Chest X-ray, PA view. Patient: 58 years old, sex F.
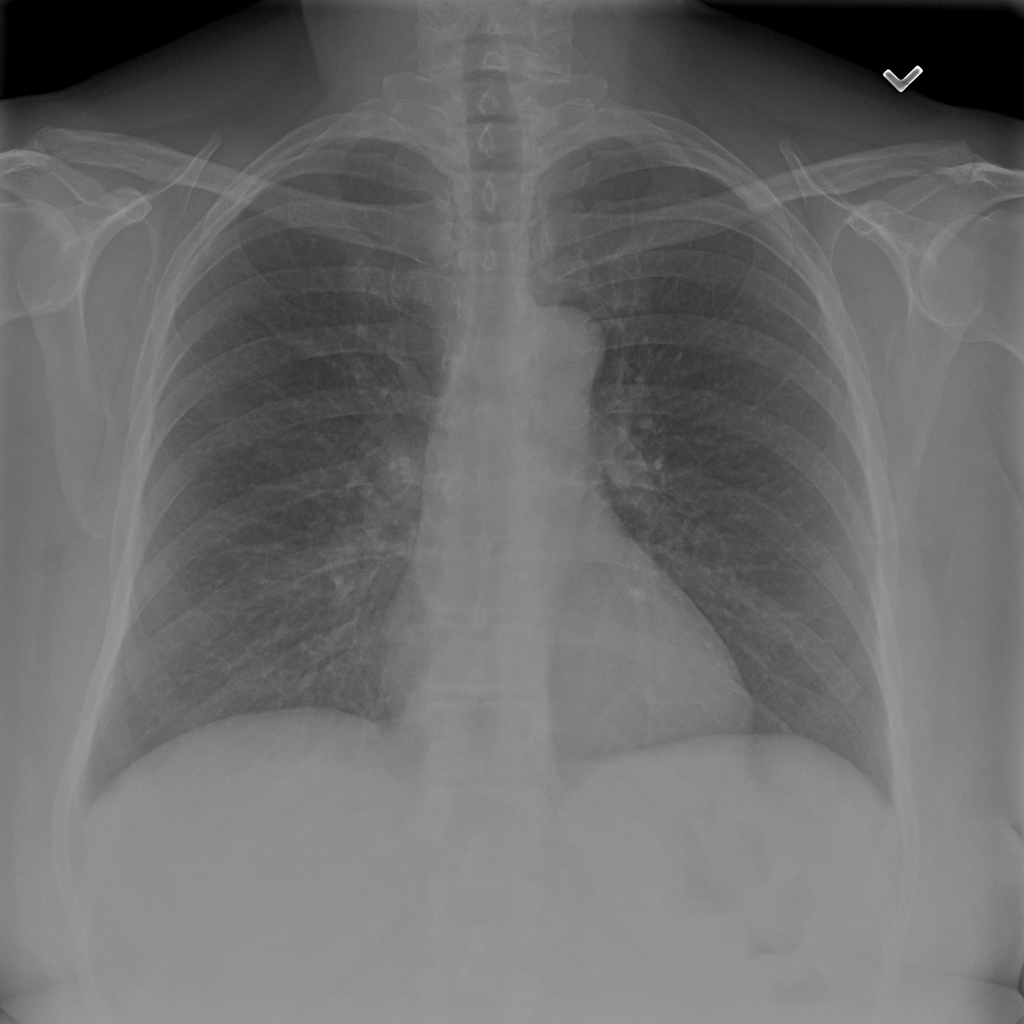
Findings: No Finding